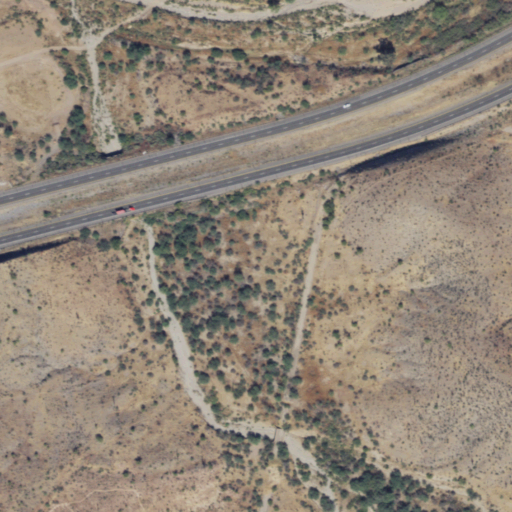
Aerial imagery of valley in Arizona named Alamo Canyon containing shrub, open development, grassland, low intensity development, medium intensity development, and high intensity development